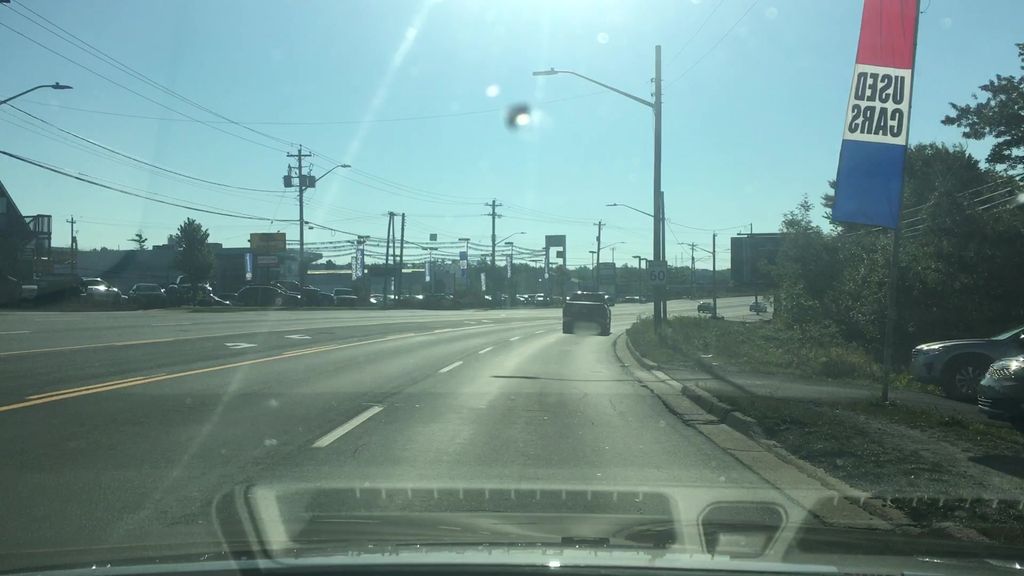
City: halifax